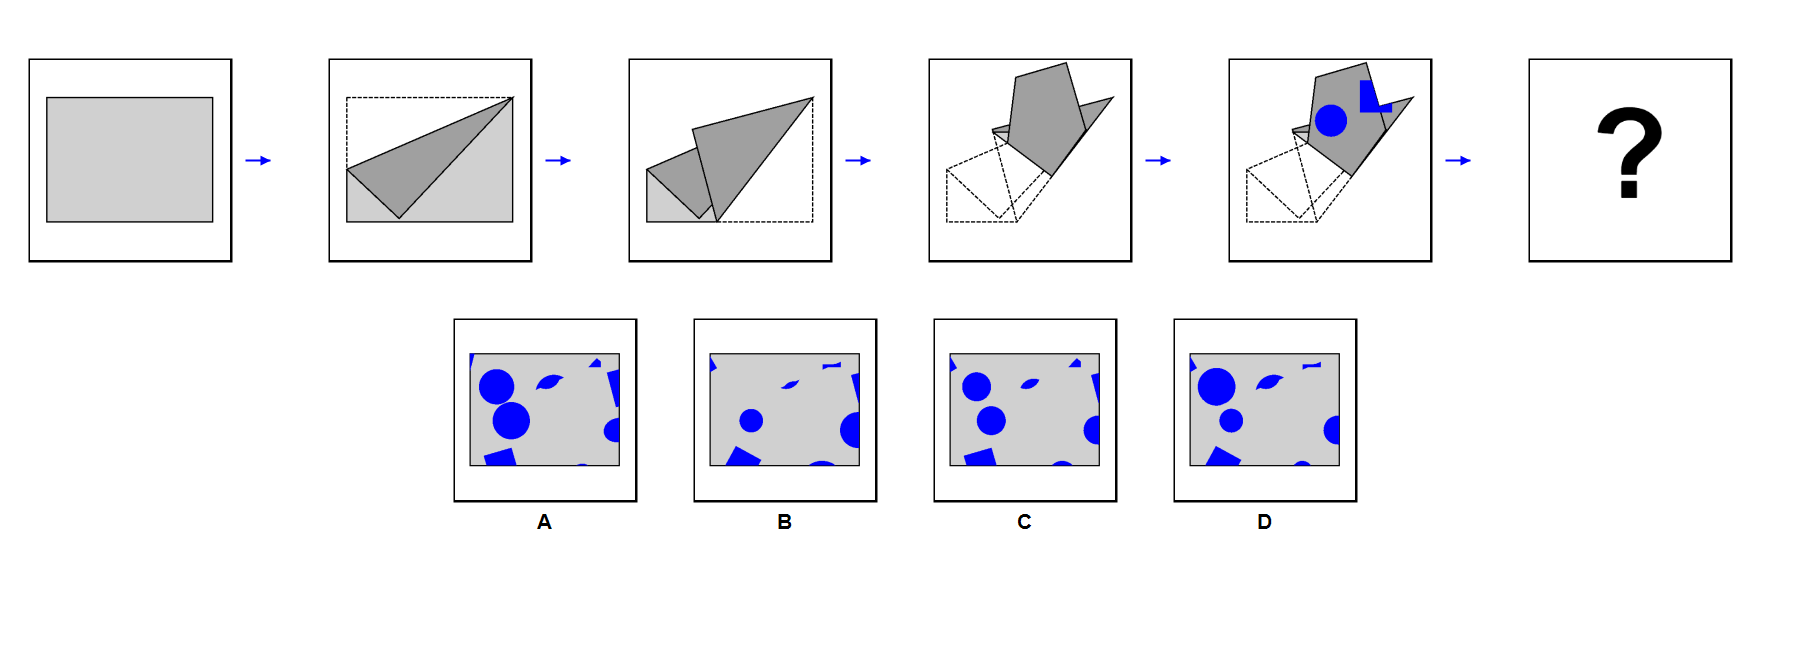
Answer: C